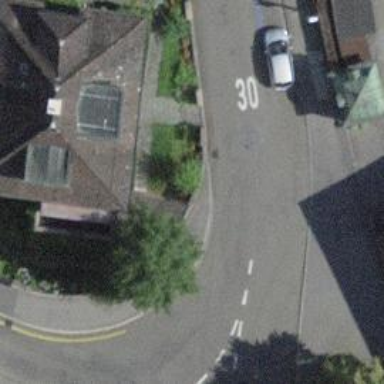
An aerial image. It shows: Kerb serving as barrier.